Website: home-depot
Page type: receipt
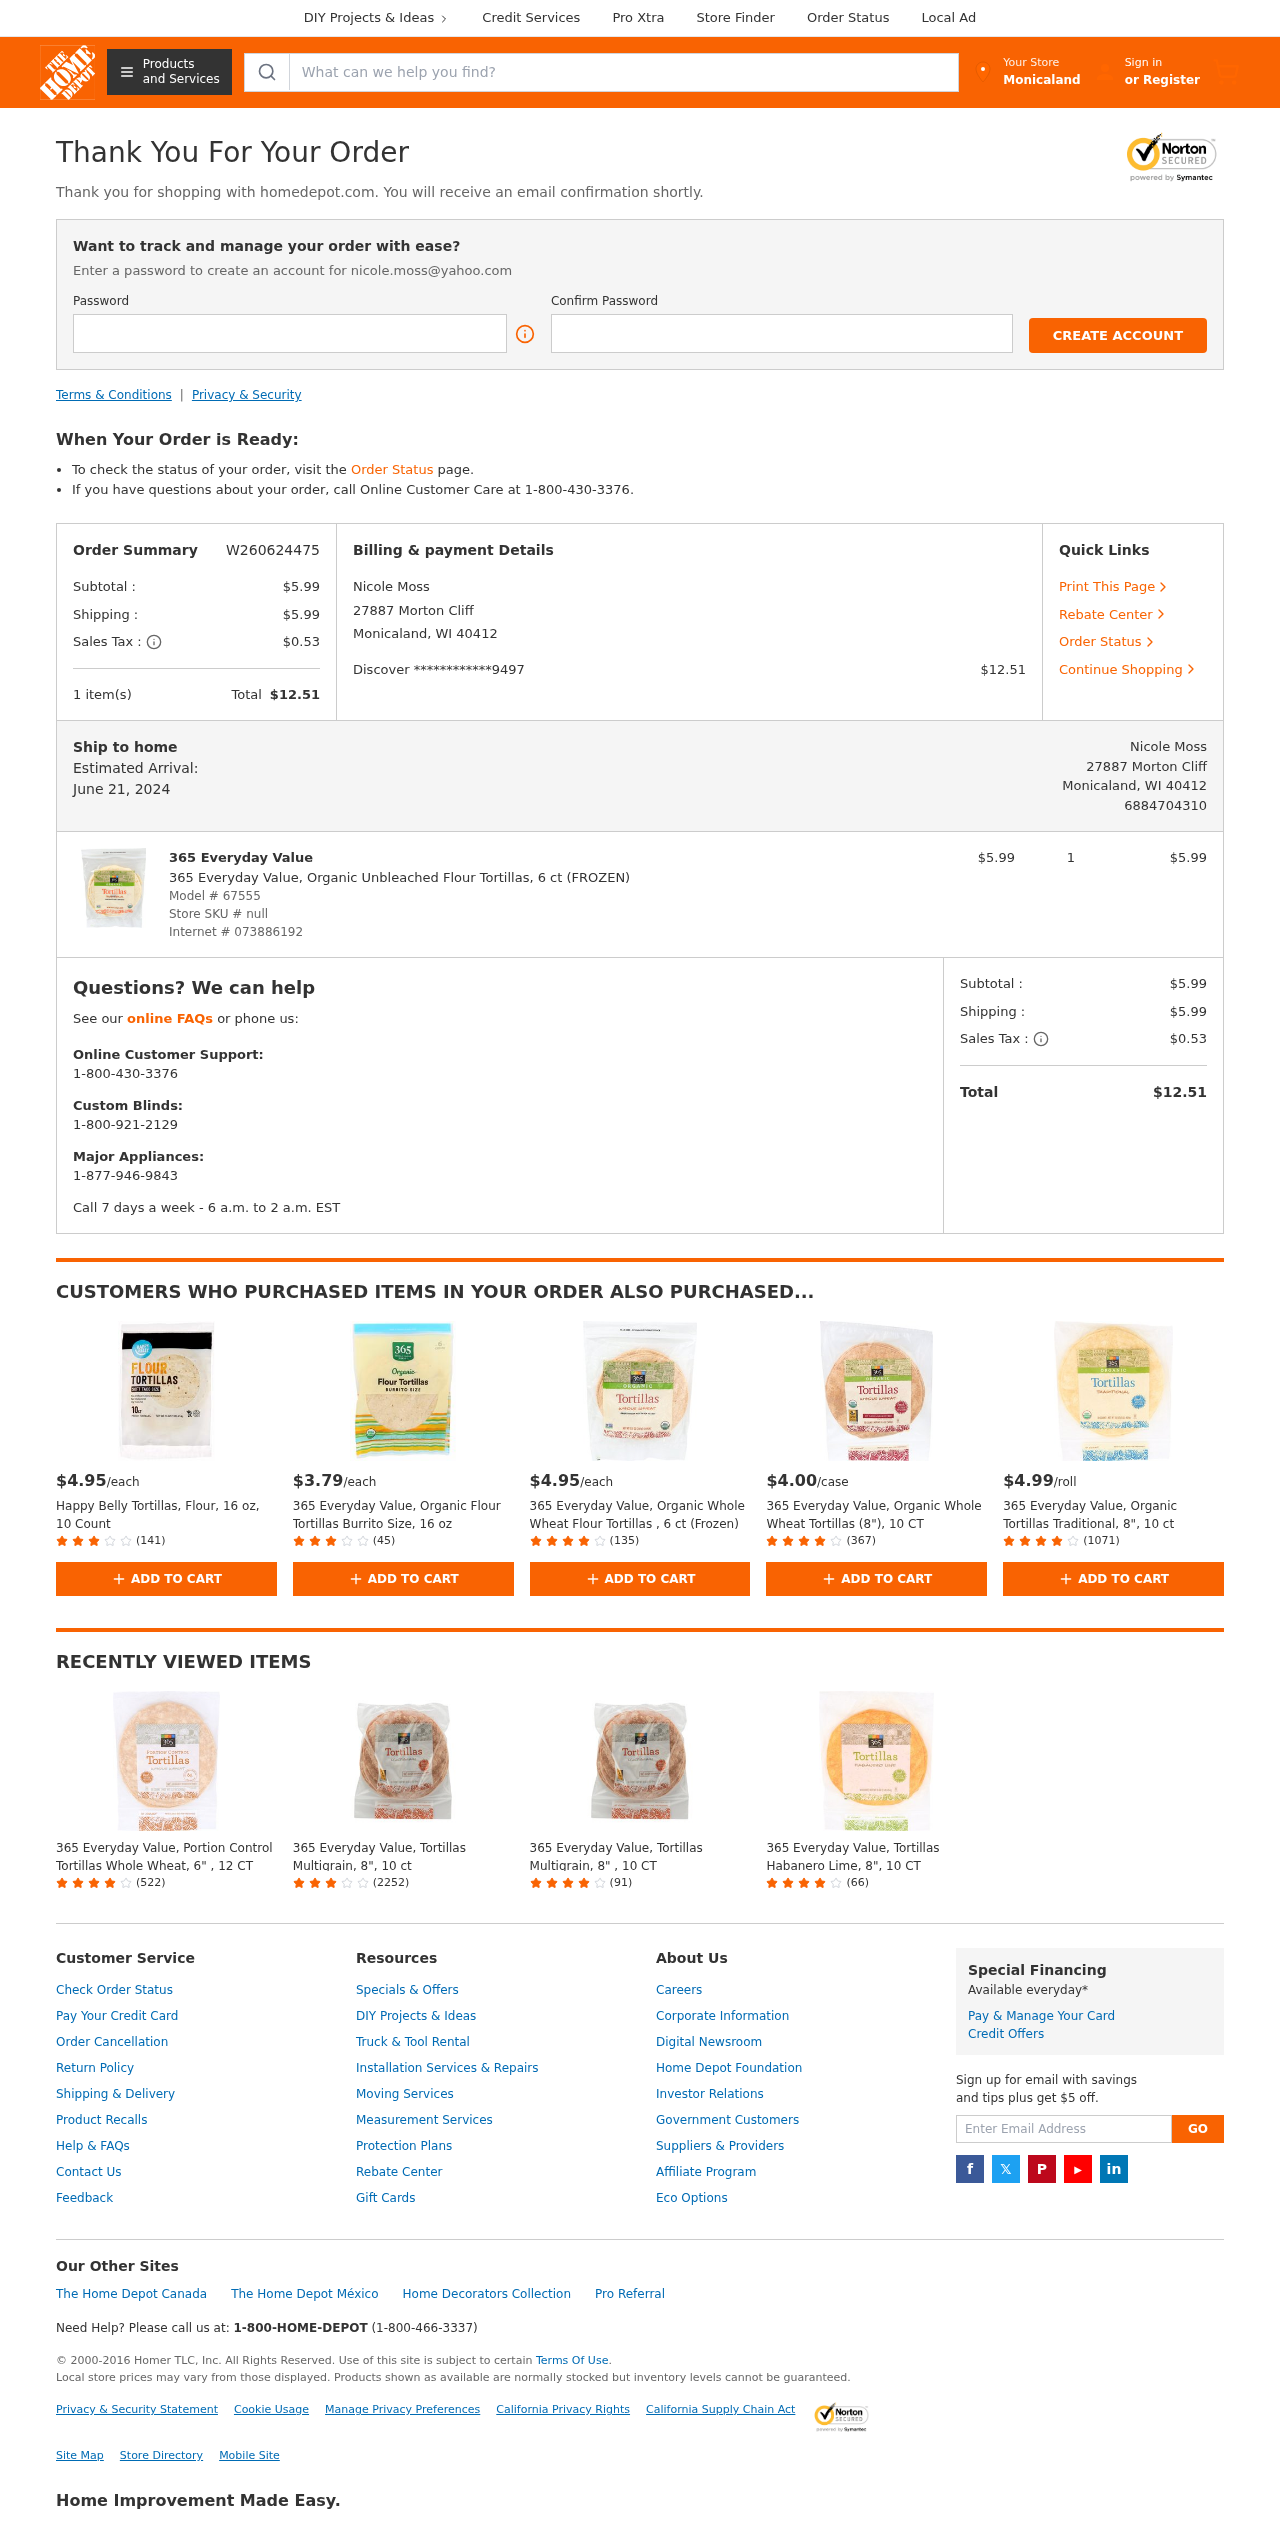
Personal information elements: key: PII_CARD_LAST4
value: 9497
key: PII_CARD_TYPE
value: Discover
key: PII_CITY
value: Monicaland
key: PII_EMAIL
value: nicole.moss@yahoo.com
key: PII_FULLNAME
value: Nicole Moss
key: PII_PHONE
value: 6884704310
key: PII_STREET
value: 27887 Morton Cliff
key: PII_CITY_STATE_ZIP
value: Monicaland, WI 40412
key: PII_FULLNAME2
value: Nicole Moss
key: PII_POSTCODE
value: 40412
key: PII_STATE_ABBR
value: WI
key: PII_POSTCODE_FULL
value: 40412
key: PII_CITY_STATE
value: Monicaland, WI
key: PII_POSTCODE_NUMERIC
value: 40412
Product elements: key: PRODUCT1_BRAND
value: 365 Everyday Value
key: PRODUCT1_NAME
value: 365 Everyday Value, Organic Unbleached Flour Tortillas, 6 ct (FROZEN)
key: PRODUCT1_PRICE
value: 5.99
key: PRODUCT1_QUANTITY
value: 1
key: PRODUCT2_PRICE
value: $4.95
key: PRODUCT2_NAME
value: Happy Belly Tortillas, Flour, 16 oz, 10 Count
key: PRODUCT2_NUM_RATINGS
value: (141)
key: PRODUCT3_PRICE
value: $3.79
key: PRODUCT3_NAME
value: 365 Everyday Value, Organic Flour Tortillas Burrito Size, 16 oz
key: PRODUCT3_NUM_RATINGS
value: (45)
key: PRODUCT4_PRICE
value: $4.95
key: PRODUCT4_NAME
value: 365 Everyday Value, Organic Whole Wheat Flour Tortillas , 6 ct (Frozen)
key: PRODUCT4_NUM_RATINGS
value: (135)
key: PRODUCT5_PRICE
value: $4.00
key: PRODUCT5_NAME
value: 365 Everyday Value, Organic Whole Wheat Tortillas (8"), 10 CT
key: PRODUCT5_NUM_RATINGS
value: (367)
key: PRODUCT6_PRICE
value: $4.99
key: PRODUCT6_NAME
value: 365 Everyday Value, Organic Tortillas Traditional, 8", 10 ct
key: PRODUCT6_NUM_RATINGS
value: (1071)
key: PRODUCT7_NAME
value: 365 Everyday Value, Portion Control Tortillas Whole Wheat, 6" , 12 CT
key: PRODUCT7_NUM_RATINGS
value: (522)
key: PRODUCT8_NAME
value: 365 Everyday Value, Tortillas Multigrain, 8", 10 ct
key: PRODUCT8_NUM_RATINGS
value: (2252)
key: PRODUCT9_NAME
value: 365 Everyday Value, Tortillas Multigrain, 8" , 10 CT
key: PRODUCT9_NUM_RATINGS
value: (91)
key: PRODUCT10_NAME
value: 365 Everyday Value, Tortillas Habanero Lime, 8", 10 CT
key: PRODUCT10_NUM_RATINGS
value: (66)
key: PRODUCT_MODEL_NUMBER
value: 67555
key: PRODUCT_INTERNET_NUMBER
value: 073886192
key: PRODUCT1_LINE_TOTAL
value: $5.99
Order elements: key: ORDER_ID
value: W260624475
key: ORDER_SUBTOTAL
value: $5.99
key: ORDER_SHIPPING_COST
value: $5.99
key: ORDER_TAX
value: $0.53
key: ORDER_NUM_ITEMS
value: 1 item(s)
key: ORDER_TOTAL
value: $12.51
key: ORDER_DELIVERY_DATE
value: June 21, 2024
Search elements: key: HEADER_SEARCH
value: What can we help you find?
Other elements: key: STORE_SKU
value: null